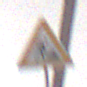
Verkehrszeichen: Arbeitsstelle
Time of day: MorningAfternoon
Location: Roofed (Urban)
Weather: PartlyCloudy
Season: NotSpecified
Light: Natural